Aerial crown-view tile of a tropical tree (Barro Colorado Island, Panama), acquired 20240918:
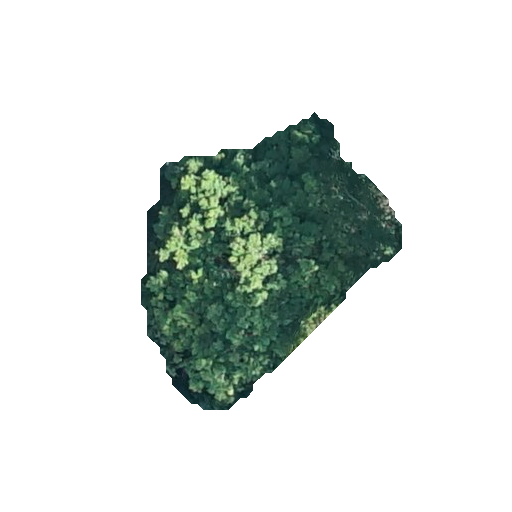
Species: Pouteria stipitata
GBIF accepted scientific name: Pouteria stipitata
Crown area: 75.079 m²